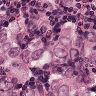
Metastatic tissue present: yes